Question: I want to create a new text field right under the SKU text field in the Product Information > General tab and populate it with the product's attribute set value. What I want can be seen in the picture below.

Unfortunately, for the past 4 hours I have been trying to locate the file that includes the code which produces the specific layout but so far I had no luck. I 'd be really grateful if anyone could give me a heads up.
Thank you for your time!
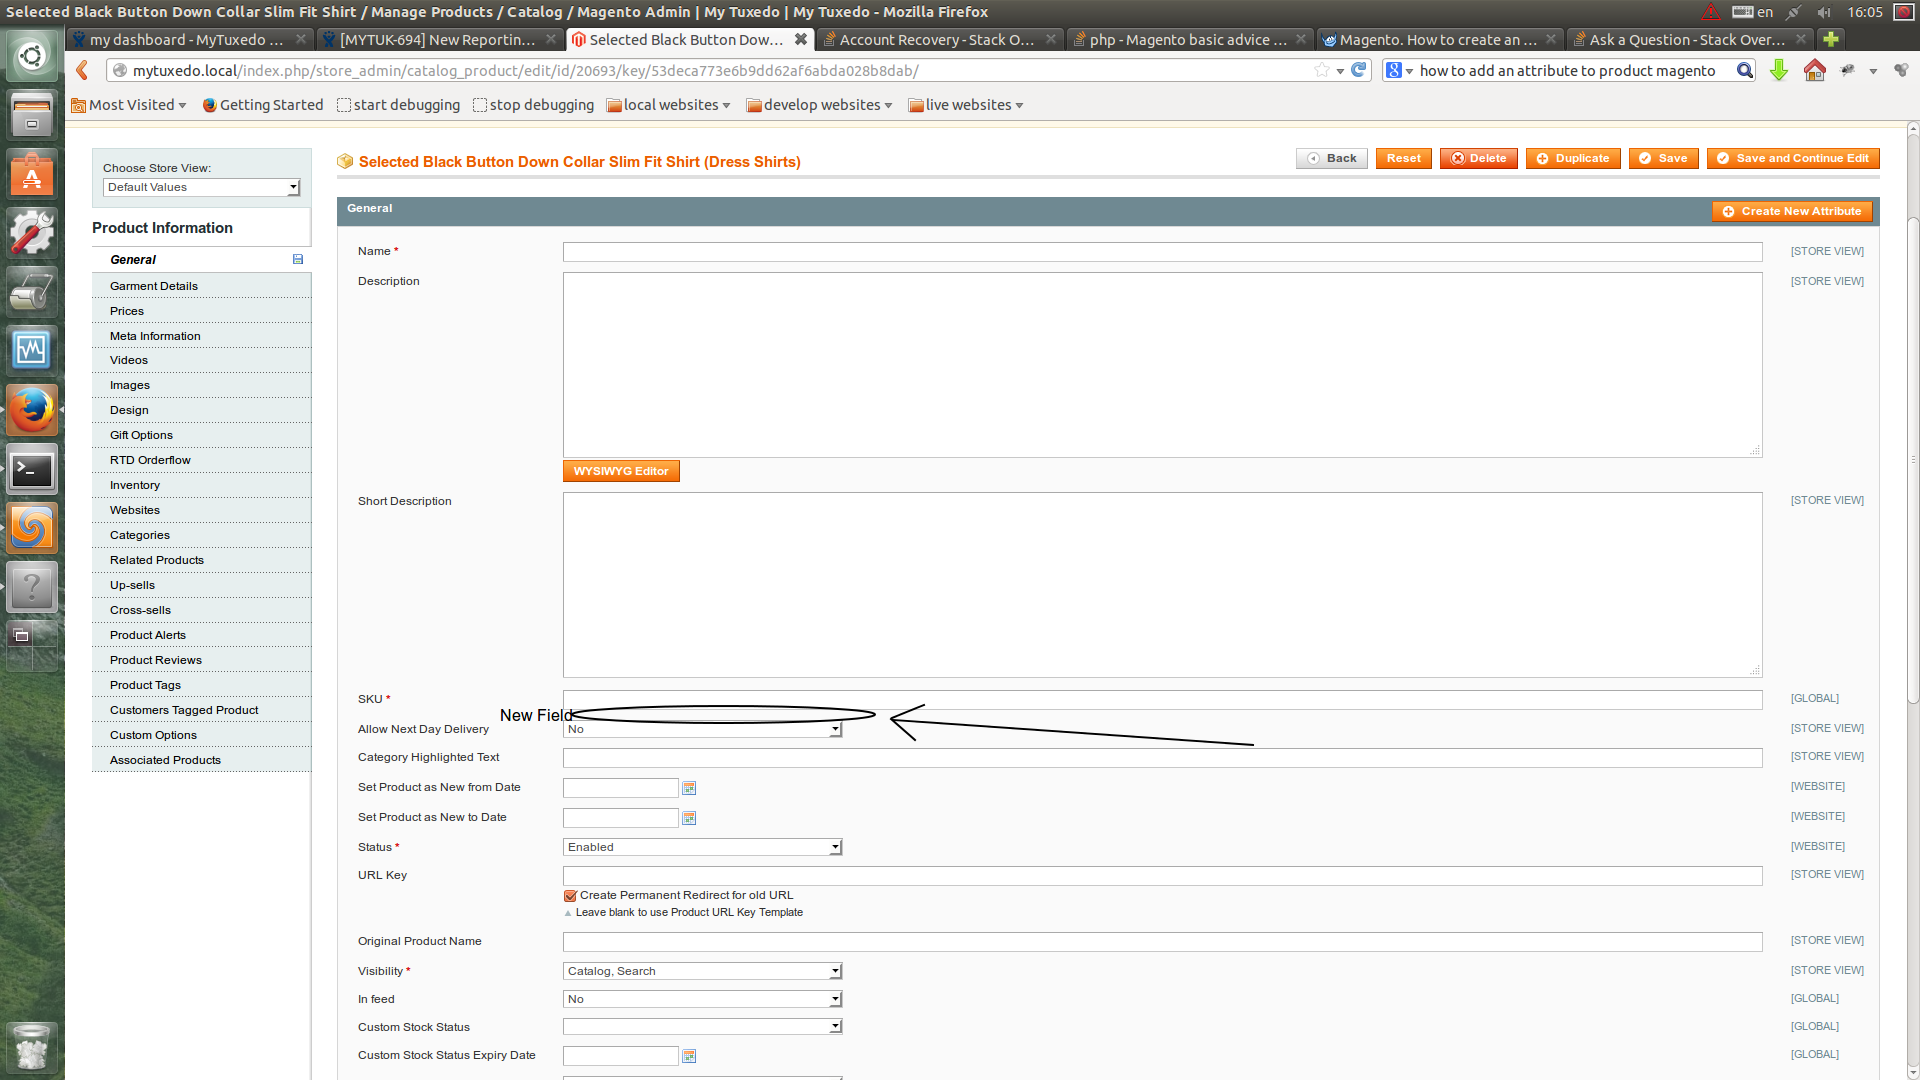
Answer: Enable backend path hints to find out which file it is. You can do it this way.
<URL>
Please note this is basically hacking. A better way to do it would be to follow something like this
<URL>
It's up to you, speed or do it the right way. Goodluck